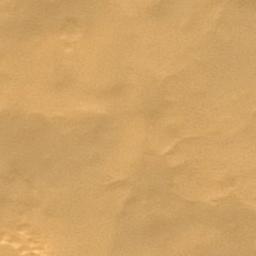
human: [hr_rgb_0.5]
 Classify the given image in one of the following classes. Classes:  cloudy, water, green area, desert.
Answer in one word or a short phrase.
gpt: desert